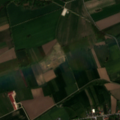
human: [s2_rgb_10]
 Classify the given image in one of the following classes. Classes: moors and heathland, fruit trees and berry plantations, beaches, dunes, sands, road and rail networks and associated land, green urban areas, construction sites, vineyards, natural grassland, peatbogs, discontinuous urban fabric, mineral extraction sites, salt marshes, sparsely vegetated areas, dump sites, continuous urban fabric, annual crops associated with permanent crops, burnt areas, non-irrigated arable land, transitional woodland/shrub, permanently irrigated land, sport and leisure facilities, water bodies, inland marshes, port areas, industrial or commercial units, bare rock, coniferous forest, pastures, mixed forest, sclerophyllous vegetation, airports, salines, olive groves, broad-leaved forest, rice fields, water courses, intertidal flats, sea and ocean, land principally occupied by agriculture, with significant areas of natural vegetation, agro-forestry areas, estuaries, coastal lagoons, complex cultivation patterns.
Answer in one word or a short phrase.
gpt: discontinuous urban fabric, non-irrigated arable land, land principally occupied by agriculture, with significant areas of natural vegetation